Question: At each time, any colored ball can be exchanged with the white ball. How many such exchanges are needed at least to make all the red balls arranged in front of the blue balls and blue balls in front of the yellow balls (white ball positions are arbitrary)?
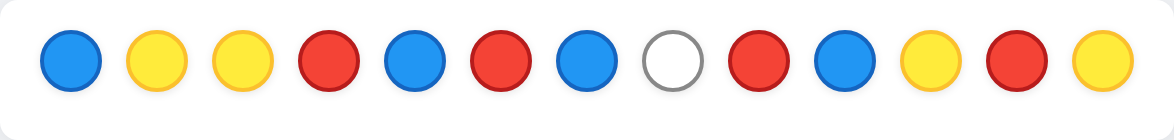
Answer: 7